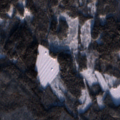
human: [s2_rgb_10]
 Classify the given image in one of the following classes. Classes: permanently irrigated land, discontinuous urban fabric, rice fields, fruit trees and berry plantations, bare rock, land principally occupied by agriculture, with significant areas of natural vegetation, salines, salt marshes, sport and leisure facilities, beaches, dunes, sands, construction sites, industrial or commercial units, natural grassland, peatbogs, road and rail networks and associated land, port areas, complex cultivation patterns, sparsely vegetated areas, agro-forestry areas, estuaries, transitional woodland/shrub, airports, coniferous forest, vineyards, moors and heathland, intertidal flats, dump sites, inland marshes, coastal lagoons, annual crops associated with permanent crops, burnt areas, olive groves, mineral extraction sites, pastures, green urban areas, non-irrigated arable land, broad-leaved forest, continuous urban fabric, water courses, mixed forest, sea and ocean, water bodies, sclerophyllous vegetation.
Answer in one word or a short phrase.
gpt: coniferous forest, mixed forest, transitional woodland/shrub